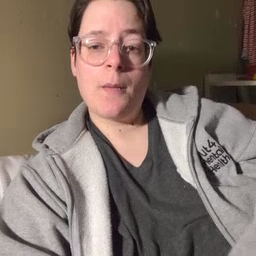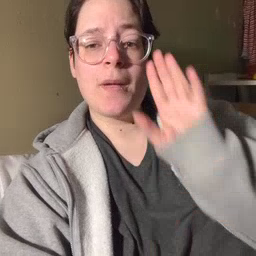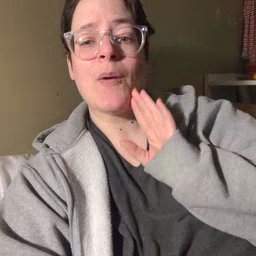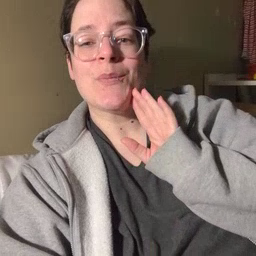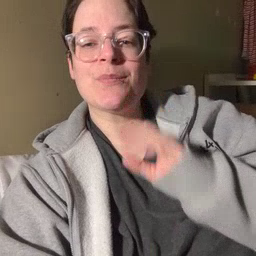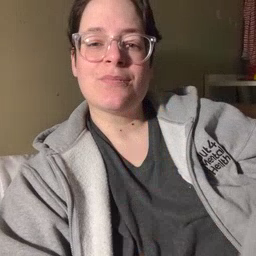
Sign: brown